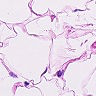
Metastatic tissue present: no